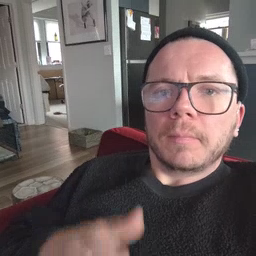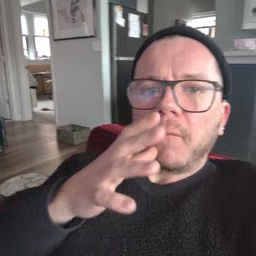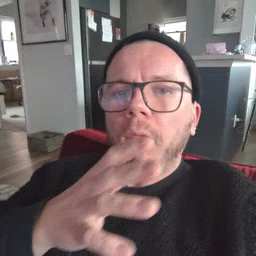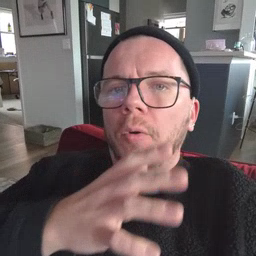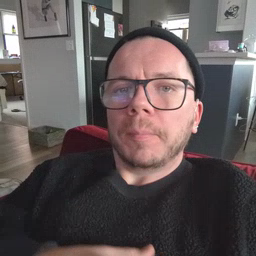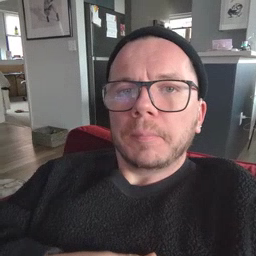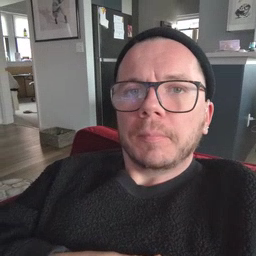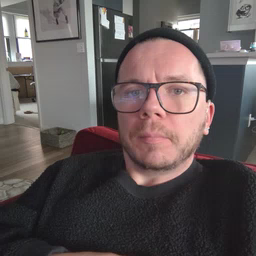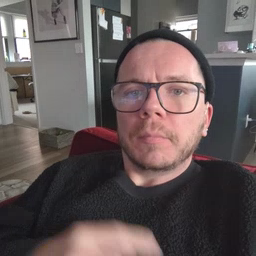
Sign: farm